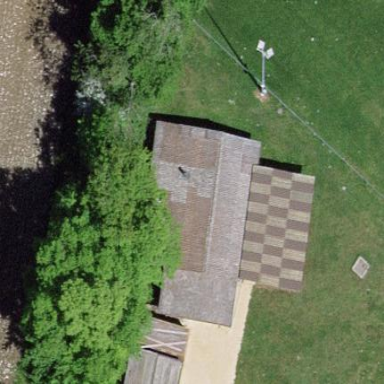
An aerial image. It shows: Soccer building.